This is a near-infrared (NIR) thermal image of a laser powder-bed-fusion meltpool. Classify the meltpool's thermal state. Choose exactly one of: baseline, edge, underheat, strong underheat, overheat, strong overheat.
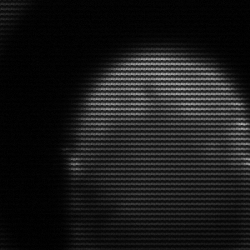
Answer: edge